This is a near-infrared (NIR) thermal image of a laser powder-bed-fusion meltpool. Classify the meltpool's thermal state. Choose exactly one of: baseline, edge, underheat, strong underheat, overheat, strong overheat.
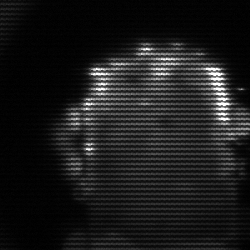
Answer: baseline